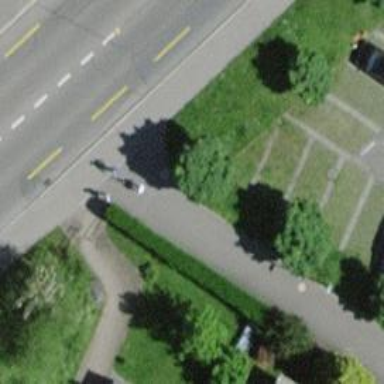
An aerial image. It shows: Bollard barrier.